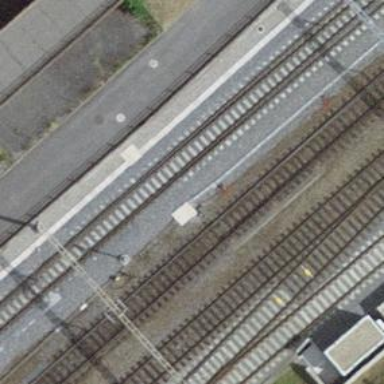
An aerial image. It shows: Railway track with contact lines for electrification.